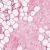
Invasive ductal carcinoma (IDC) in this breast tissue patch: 0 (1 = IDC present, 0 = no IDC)